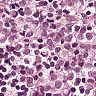
Metastatic tissue present: yes